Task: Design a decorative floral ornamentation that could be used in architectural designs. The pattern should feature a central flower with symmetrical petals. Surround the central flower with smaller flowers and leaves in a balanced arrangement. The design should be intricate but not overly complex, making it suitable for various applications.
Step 469:
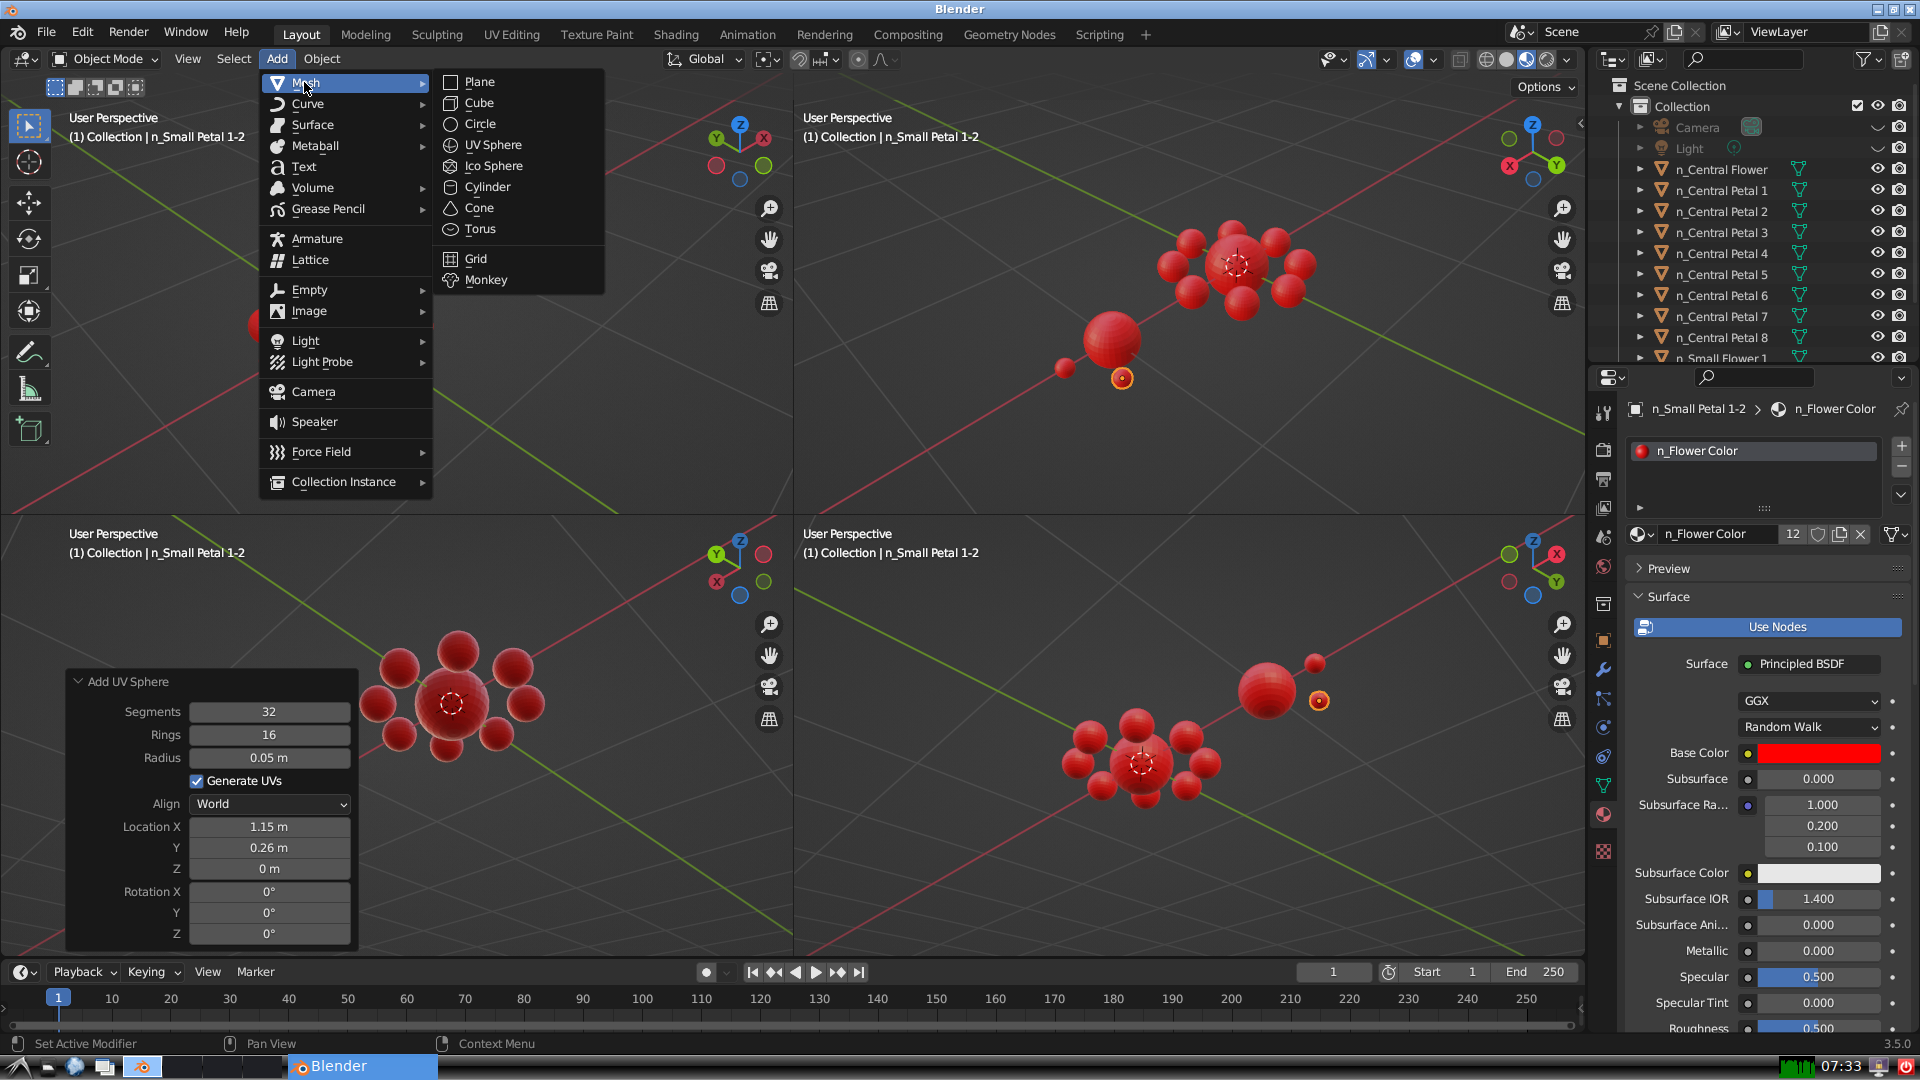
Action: {"mouse_move": [499, 144]}